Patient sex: M
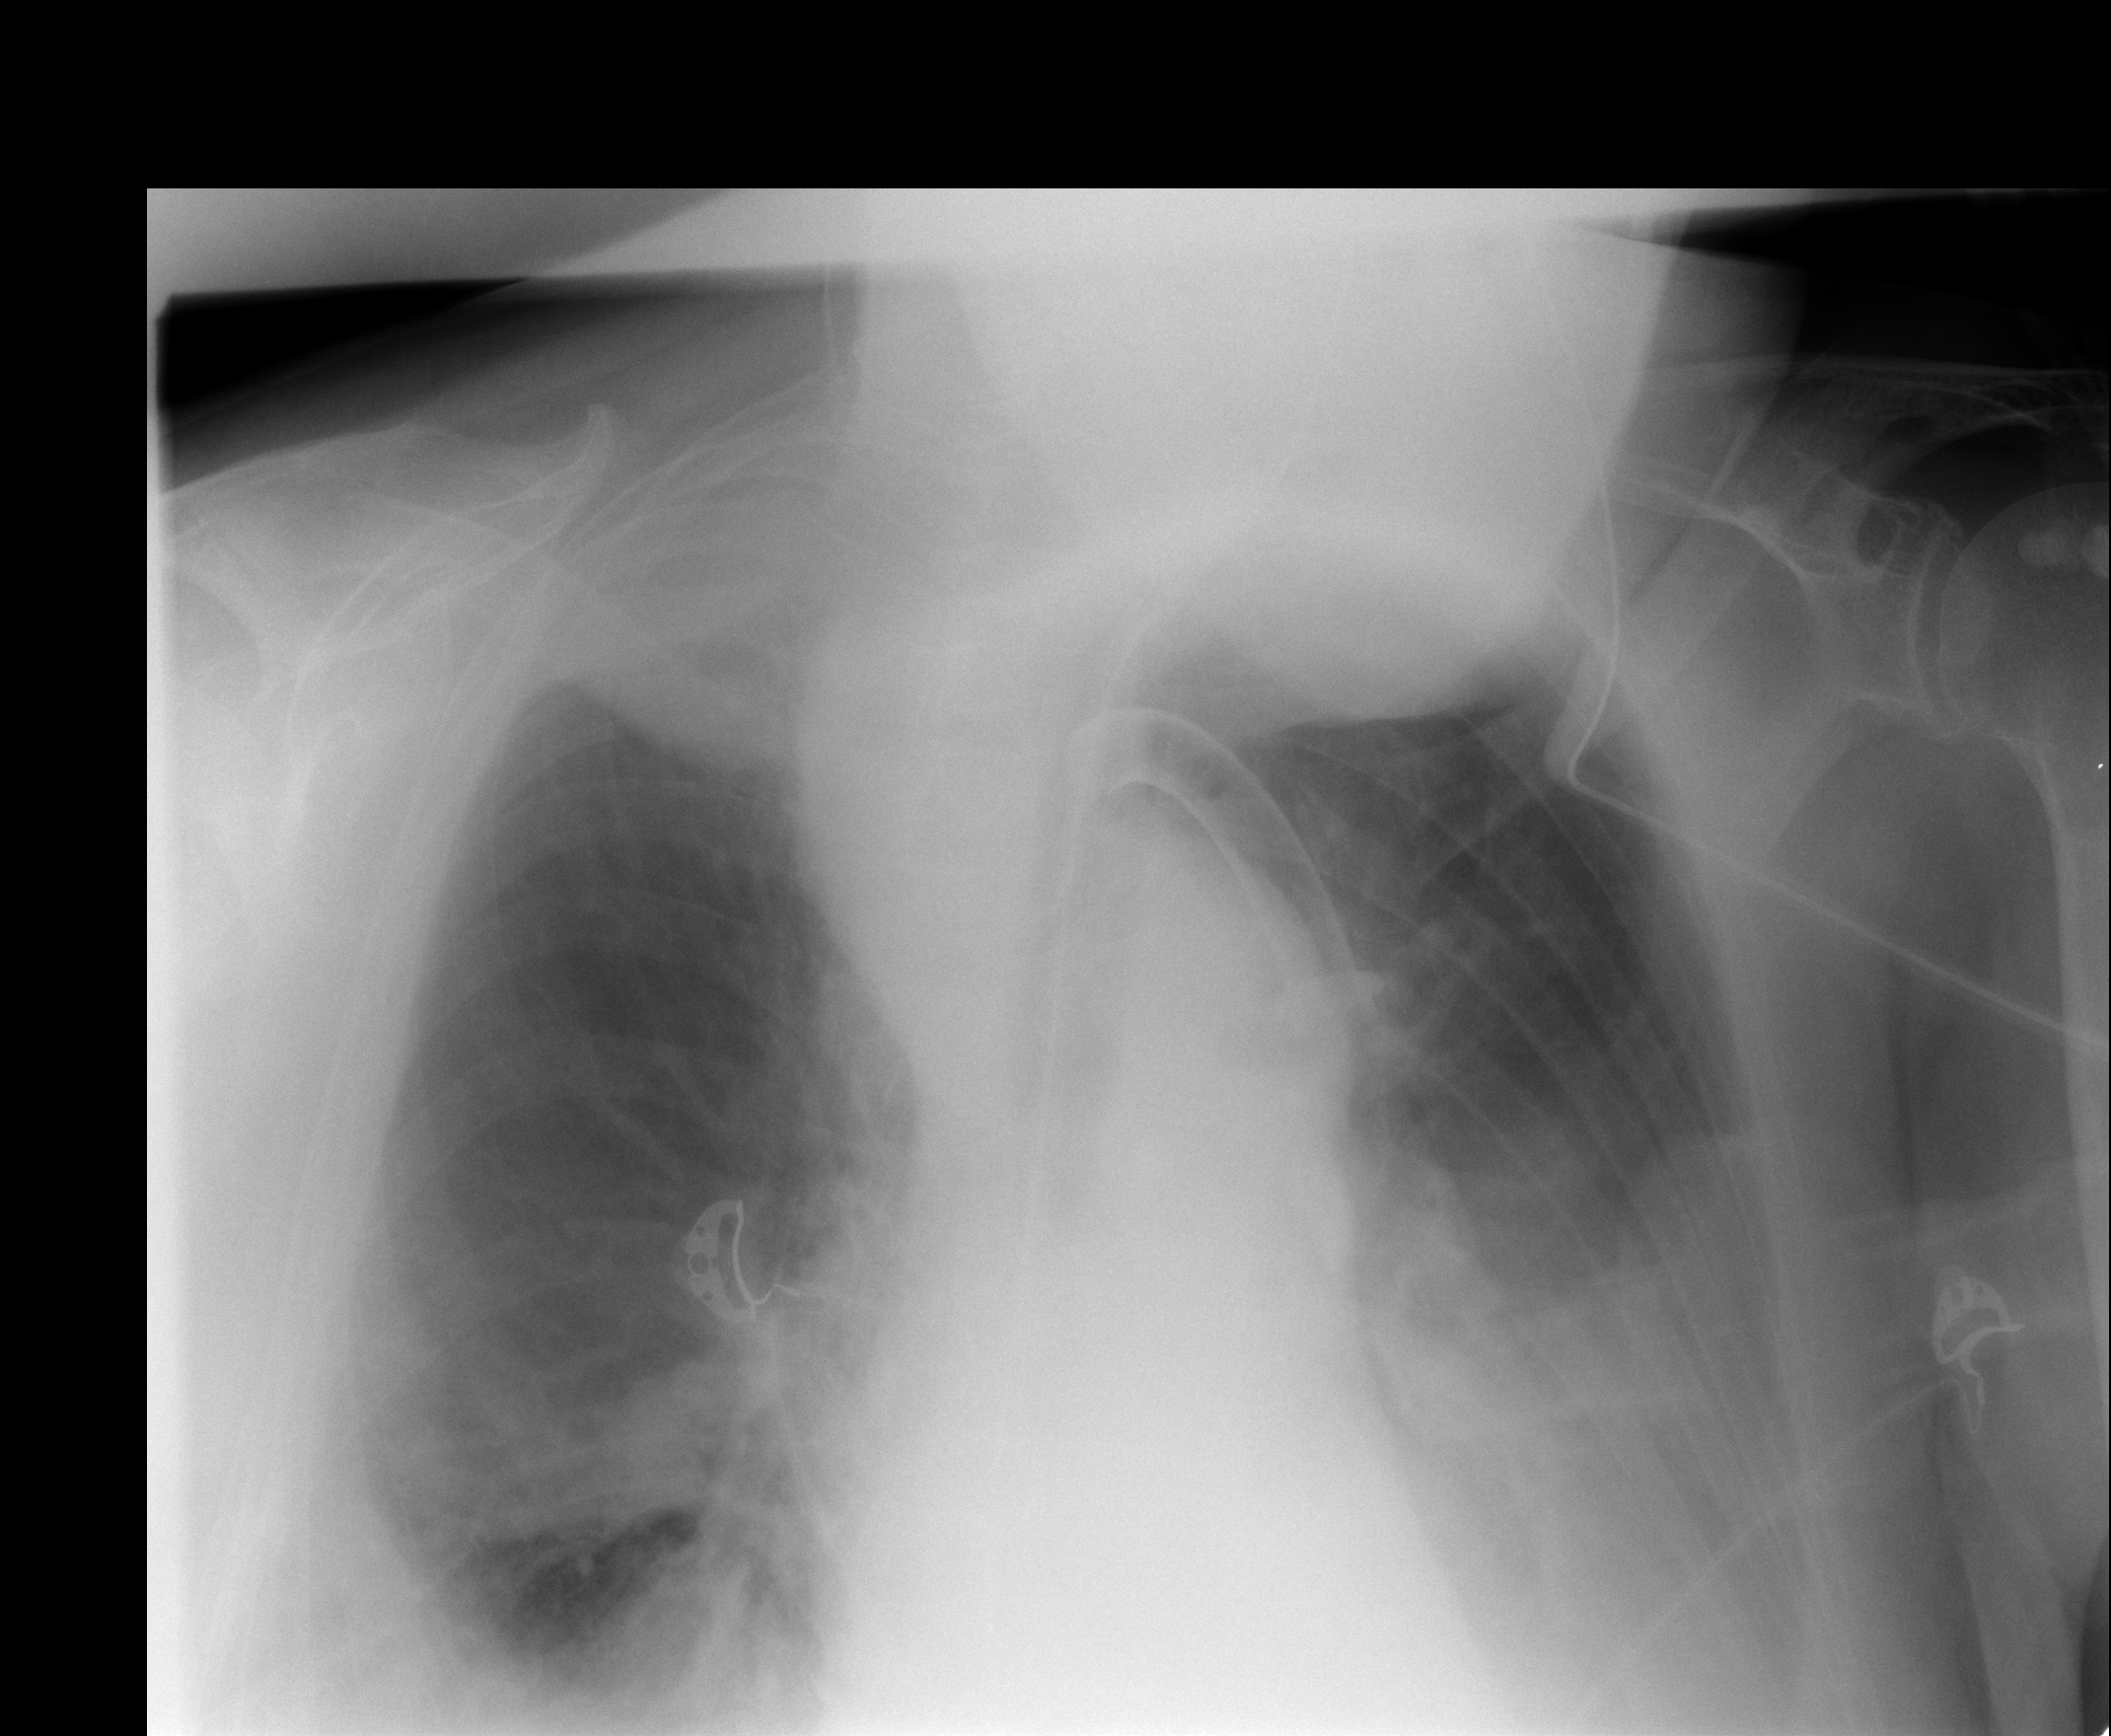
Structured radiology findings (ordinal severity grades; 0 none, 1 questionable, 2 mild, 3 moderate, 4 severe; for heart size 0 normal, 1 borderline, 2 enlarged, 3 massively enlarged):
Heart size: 0
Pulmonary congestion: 2
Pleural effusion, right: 2
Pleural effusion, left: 2
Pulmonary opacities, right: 0
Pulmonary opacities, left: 0
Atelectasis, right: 3
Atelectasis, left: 2